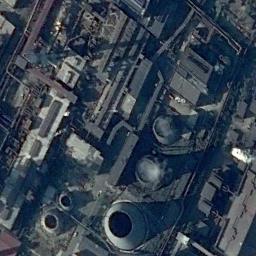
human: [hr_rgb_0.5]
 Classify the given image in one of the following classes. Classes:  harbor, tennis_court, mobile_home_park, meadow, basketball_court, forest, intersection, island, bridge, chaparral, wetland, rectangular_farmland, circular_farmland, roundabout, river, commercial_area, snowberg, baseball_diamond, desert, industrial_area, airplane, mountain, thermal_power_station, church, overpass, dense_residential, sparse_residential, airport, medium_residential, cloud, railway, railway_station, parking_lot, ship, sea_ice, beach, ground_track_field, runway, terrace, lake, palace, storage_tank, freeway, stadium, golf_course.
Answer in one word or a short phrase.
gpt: thermal_power_station